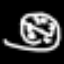
Label: clock